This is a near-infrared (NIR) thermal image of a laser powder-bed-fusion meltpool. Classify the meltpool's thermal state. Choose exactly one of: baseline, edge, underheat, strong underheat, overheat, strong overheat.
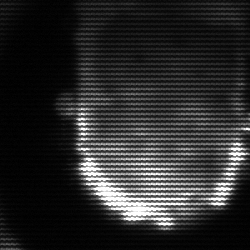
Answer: baseline